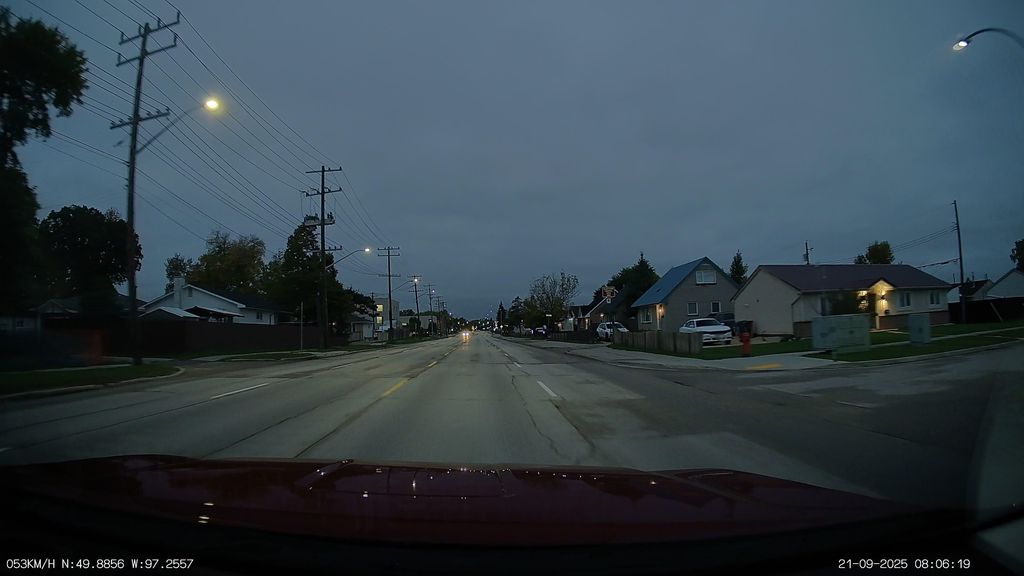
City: winnipeg